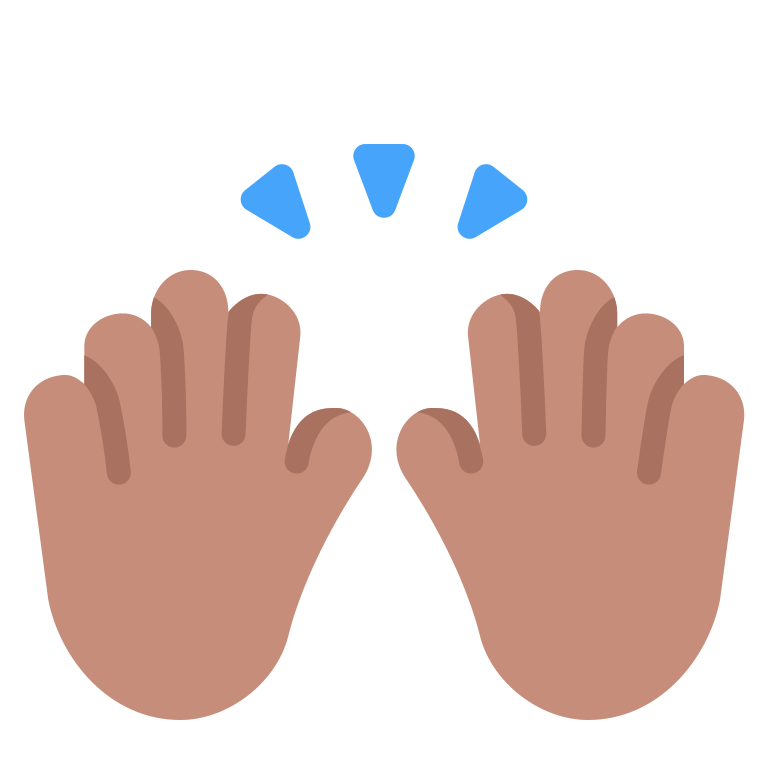
raising hands flat